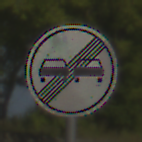
Verkehrszeichen: EndeUeberholverbot
Umgebung: Outdoor, Nature
Tageszeit: MorningAfternoon
Wetter: PartlyCloudy
Licht: Natural
Jahreszeit: NotSpecified
Kontrast: HighContrast